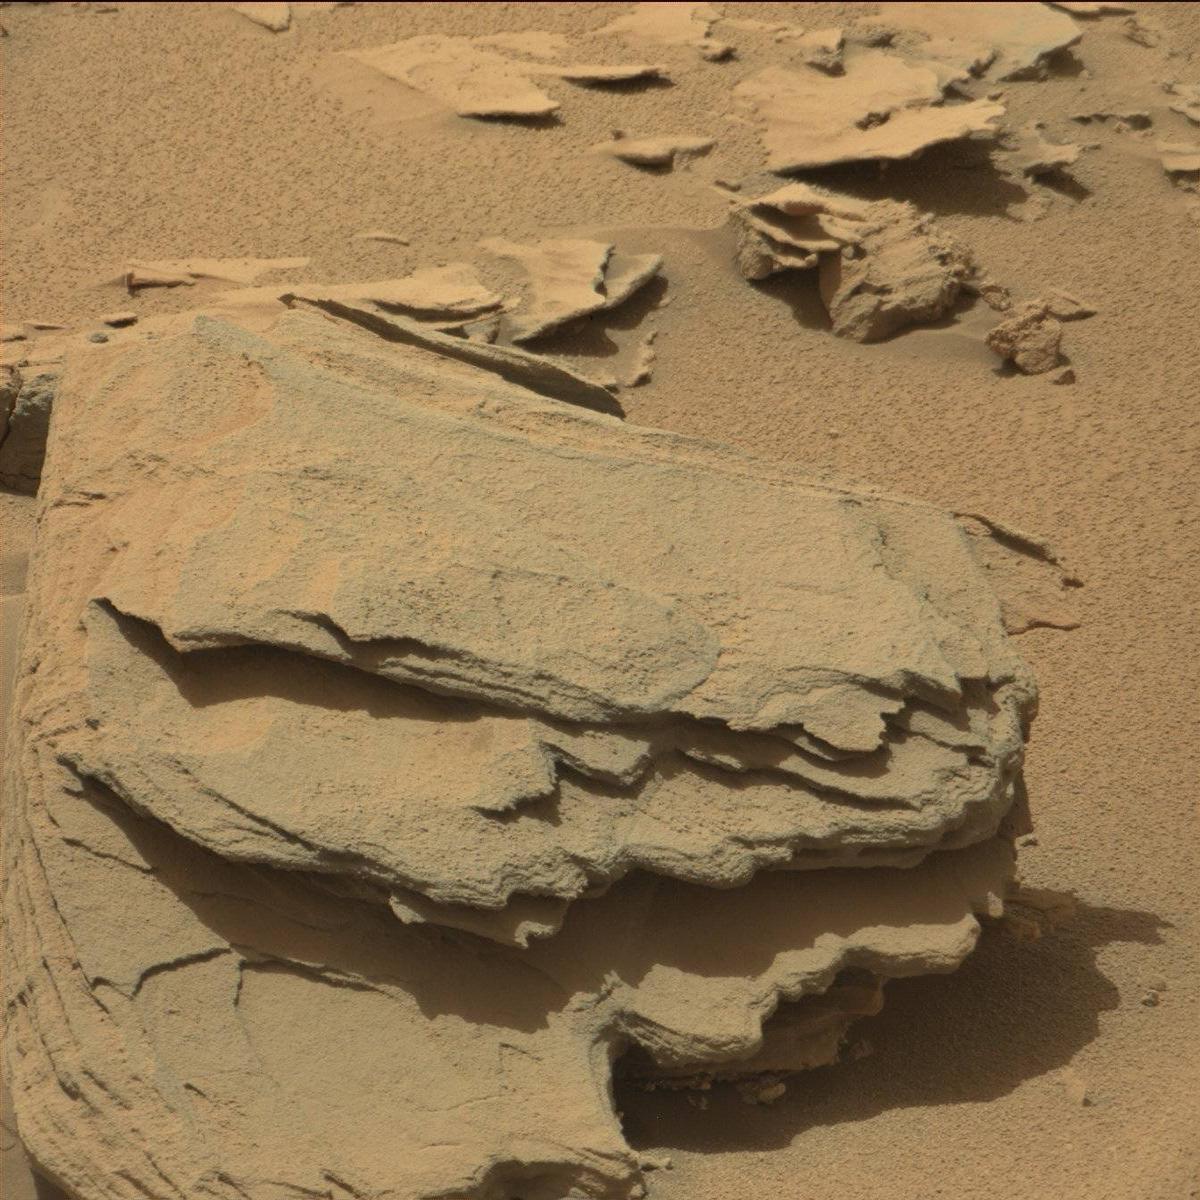
Terrain classes present: Bedrock, Sand / Soil